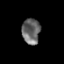
Tissue: prostate
Cell type: Endothelial cells
Senescence score: 0.3318
Nuclear area (px): 452
Mean DAPI intensity: 104.131